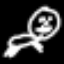
Label: frog